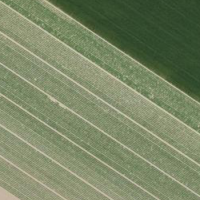
EUNIS habitat code: 52
Species observed at this site:
Issoria lathonia